Question: I'm using Jorn Zaefferer's Autocomplete query plugin, <URL> and I wanted to add a button that will load all the elements the same as combobox.
So, I created a method that puts a div with image as background next to an input text:
'''
var createDownArrow = function (input, request, options) {
var defaults = {
downArrowClass: 'autocomplete_DownArrow'
};
options = $.extend({}, defaults, options);
var offset = $(input).offset();
var width = typeof options.width == 'string' || options.width > 0 ? options.width : $(input).width();
var element = $('<div/>').addClass(options.downArrowClass).appendTo(document.body).
css({ position: 'absolute', top: offset.top, left: offset.left + width}).click(function () {
if (request && typeof request == 'function') {
request();
}
});
};
'''
the input text has the following css:
'''
border: 1px solid #888888;
height:15px;
font-weight: normal;
font-size: 12px;
font-family: Arial (Hebrew);
padding:0px;
margin:0xp;
'''
this is the div css:
'''
background-image:url(drop.jpg);
background-position:top right;
height:17px;
width:17px;
cursor:pointer;
'''
and using this function on the input in the html:
'''
<br /><br /><br /><br />
<input type="text" id="test" />
'''
I get the result:

Which you can see is not the desire result.
How can I align the div next to the input? (I am using direction:rtl)
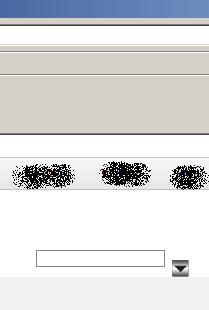
Answer: In order to solve this, I canceled the absolute position and added display:inline-block to the div. Then I just inserted in before the input and thats all.